Aerial crown-view tile of a tropical tree (Barro Colorado Island, Panama), acquired 20250217:
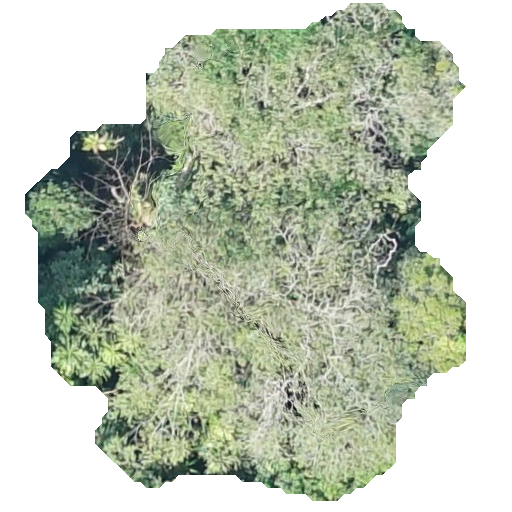
Species: Hura crepitans
GBIF accepted scientific name: Hura crepitans
Crown area: 233.412 m²